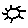
Label: sun